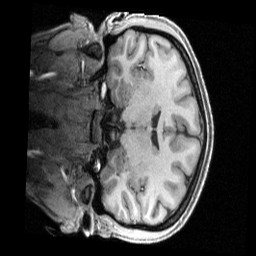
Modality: T1w
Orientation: coronal
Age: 25
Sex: female
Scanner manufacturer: siemens
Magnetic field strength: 3 T
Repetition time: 2.4 s
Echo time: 0.00231 s